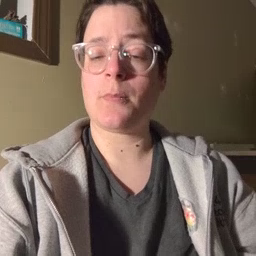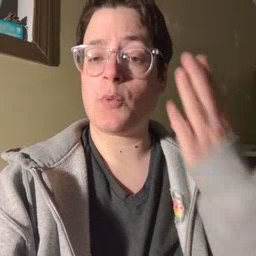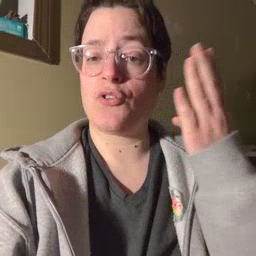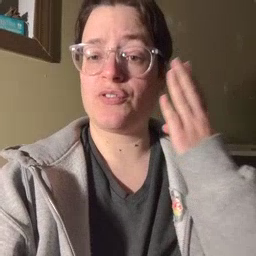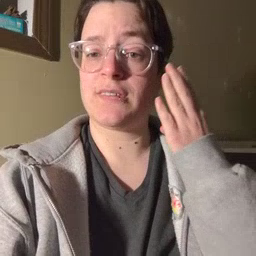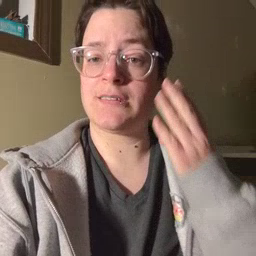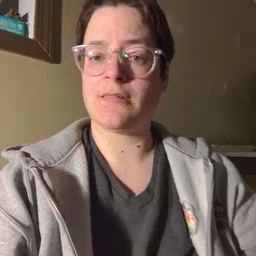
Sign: morning